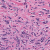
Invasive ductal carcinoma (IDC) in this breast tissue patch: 1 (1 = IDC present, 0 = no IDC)